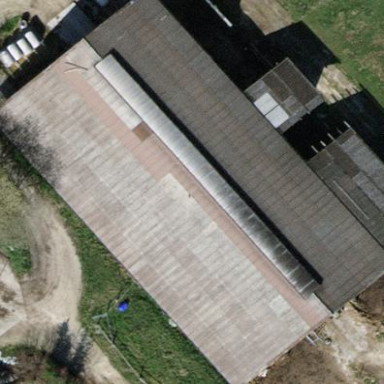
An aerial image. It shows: Cowshed building.